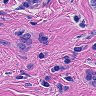
Metastatic tissue present: yes